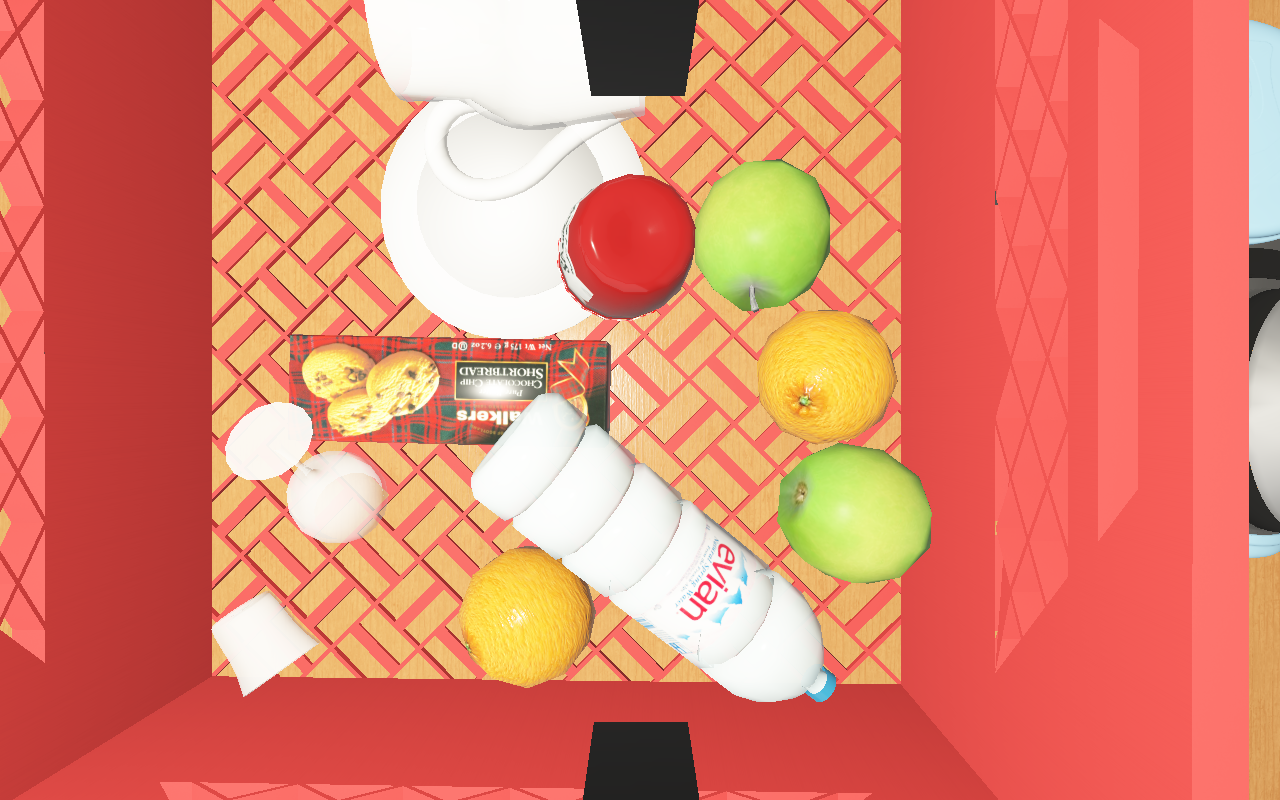
Objects in the scene:
carafe
water bottle
apple
apple
orange
orange
plate
glass
wineglass
jam jar
biscuit box